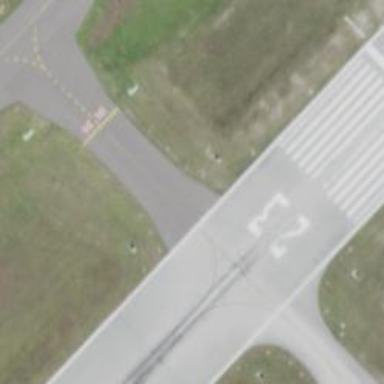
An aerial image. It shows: Image of taxiway at airport.